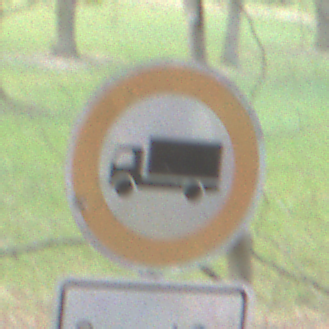
Verkehrszeichen: VerbotFuerKraftfahrzeugeUeberDreiKommaFuenfTonnen
Zusatzzeichen unten: ZeitangabenMitBeschraenkungAufWochentage8
Umgebung: Outdoor, Nature
Tageszeit: MorningAfternoon
Wetter: PartlyCloudy
Licht: Natural
Jahreszeit: NotSpecified
Kontrast: LowContrast